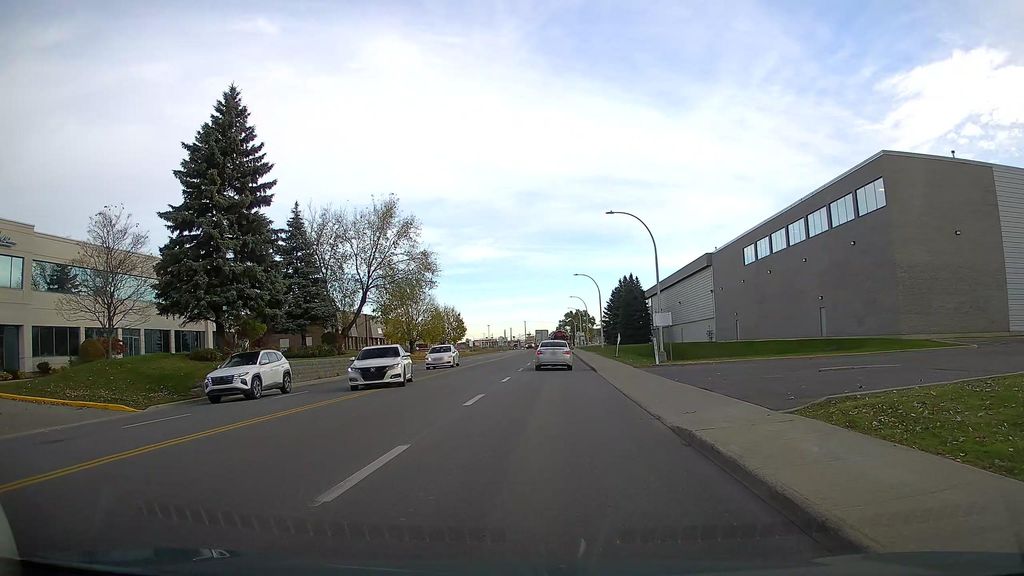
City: montreal